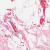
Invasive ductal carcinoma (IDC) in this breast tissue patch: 0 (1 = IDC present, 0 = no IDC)